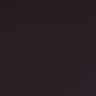
Metastatic tissue present: no